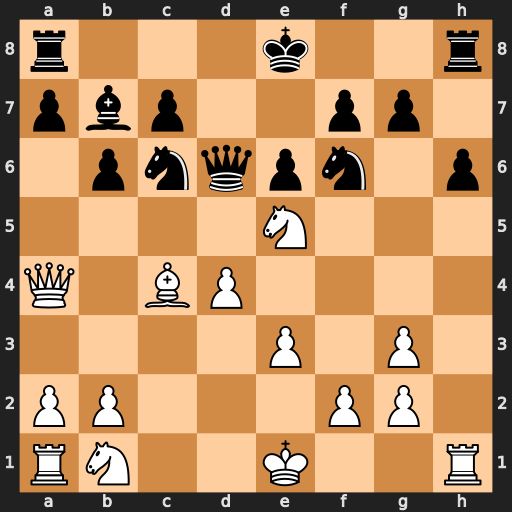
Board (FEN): r3k2r/pbp2pp1/1pnqpn1p/4N3/Q1BP4/4P1P1/PP3PP1/RN2K2R
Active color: w
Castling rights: KQkq
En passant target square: -
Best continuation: Bb5 O-O Bxc6